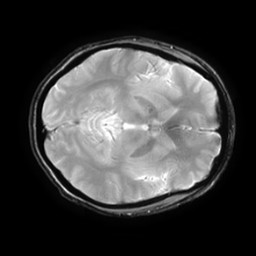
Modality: T2starw
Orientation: axial
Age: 34
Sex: female
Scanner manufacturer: ge
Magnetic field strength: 3 T
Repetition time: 0.65 s
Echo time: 0.02 s